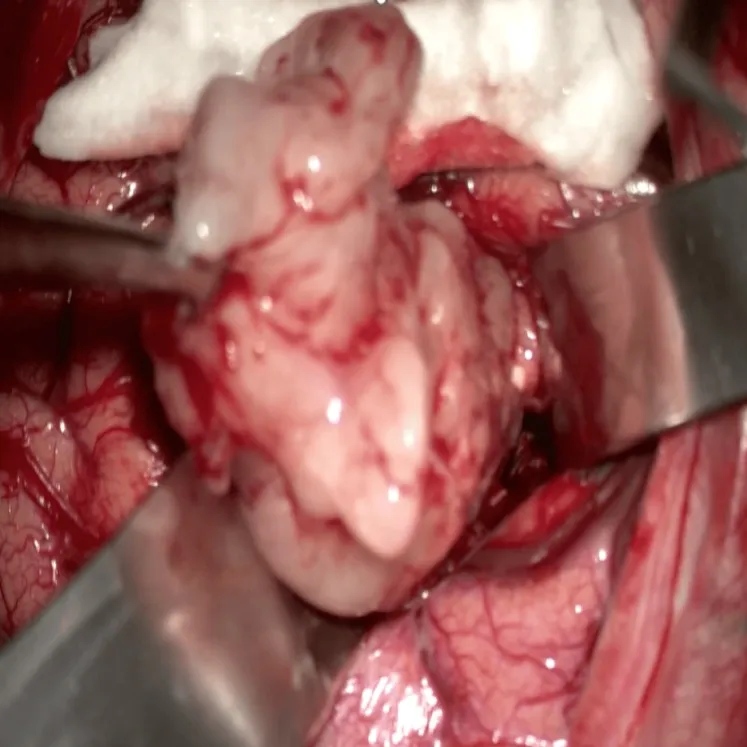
Intraoperative image. Gross tumor resection was achieved; the image depicts the total removal of tumoral process.
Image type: medical_photograph (other_medical_photograph)